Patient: sex F, age 58
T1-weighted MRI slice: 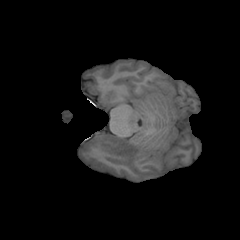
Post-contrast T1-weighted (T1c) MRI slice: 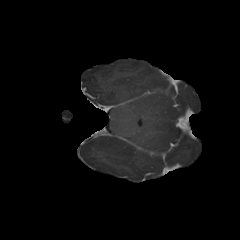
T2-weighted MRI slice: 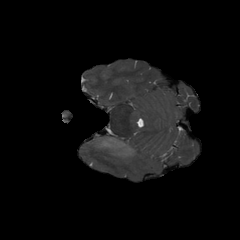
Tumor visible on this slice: yes
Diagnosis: Glioblastoma, IDH-wildtype
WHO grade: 4